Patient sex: F
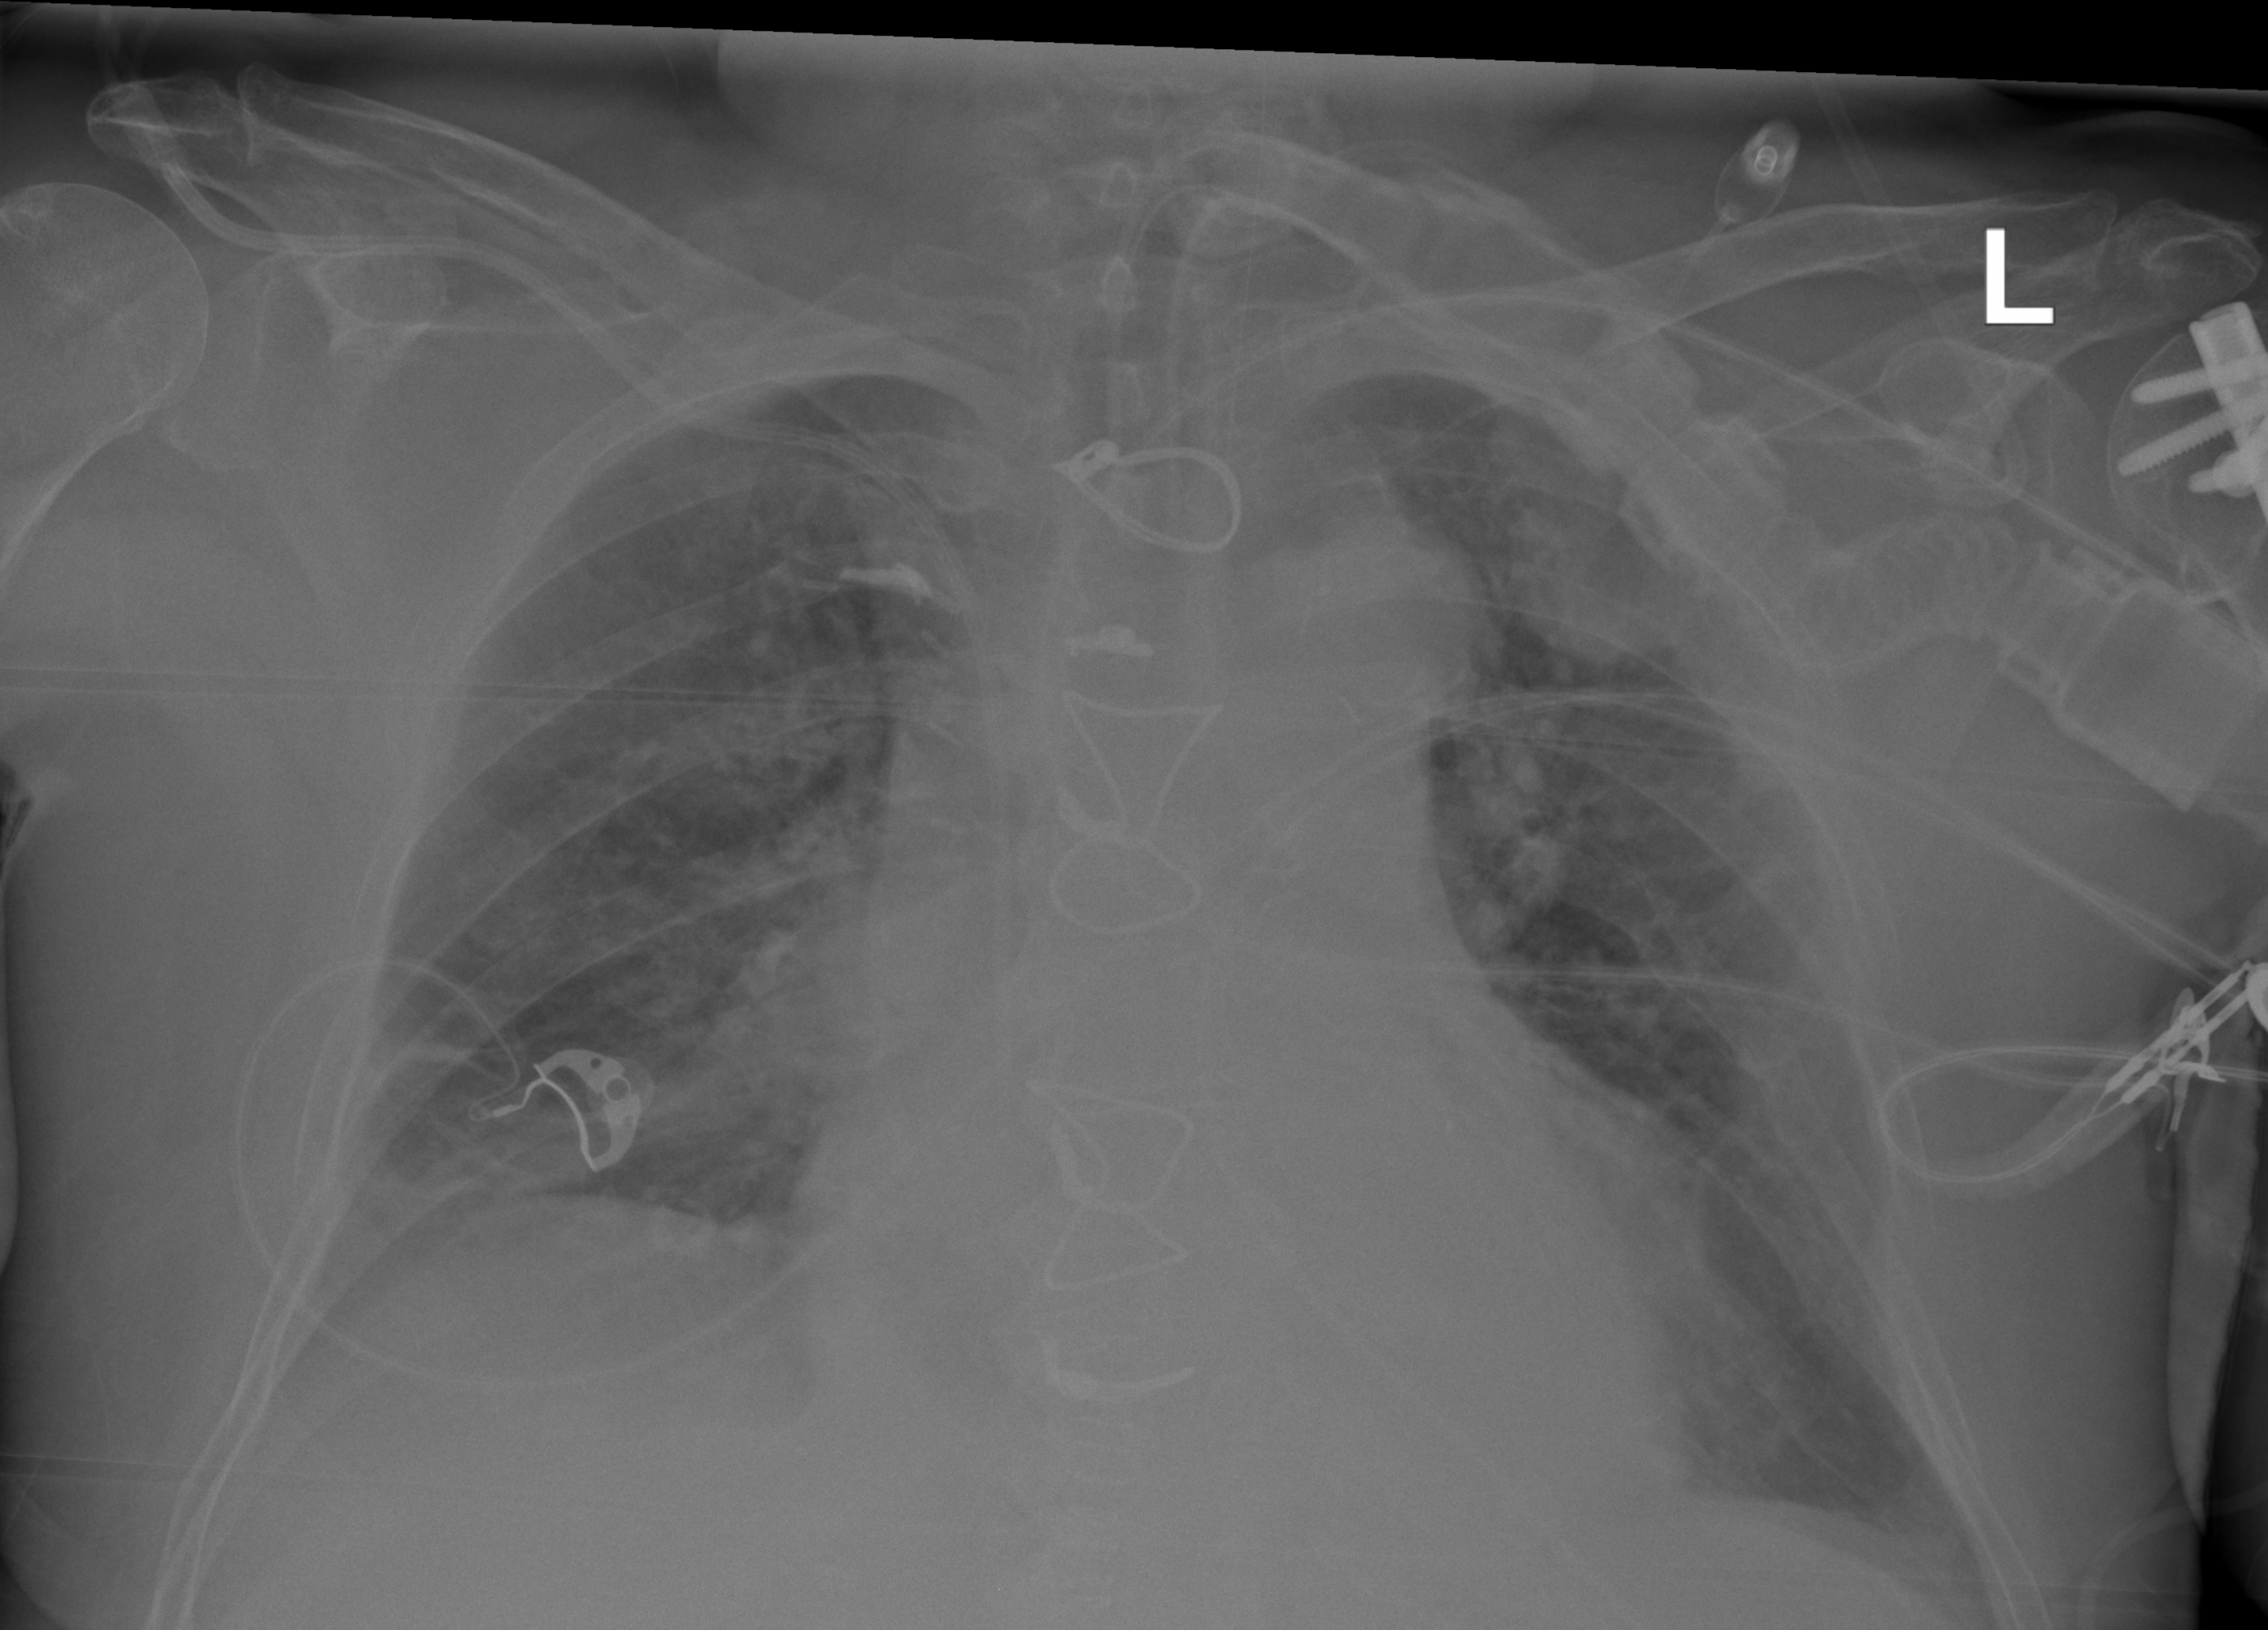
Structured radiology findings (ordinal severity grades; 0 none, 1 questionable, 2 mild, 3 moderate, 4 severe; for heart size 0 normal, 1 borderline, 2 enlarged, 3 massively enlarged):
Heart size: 2
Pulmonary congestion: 2
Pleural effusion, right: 2
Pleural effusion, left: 2
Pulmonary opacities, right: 2
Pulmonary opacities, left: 2
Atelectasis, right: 2
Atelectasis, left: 2